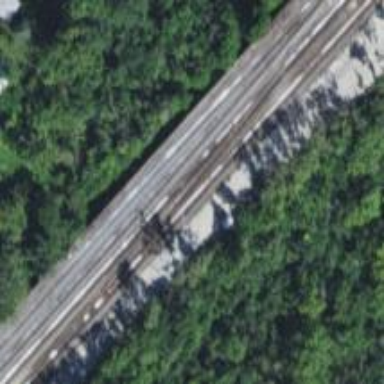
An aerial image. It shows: Railroad crossover.